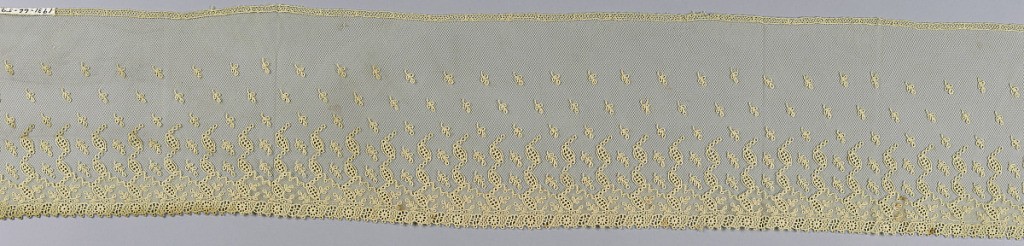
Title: Edging
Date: ca. 1890
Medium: cotton Technique: machine made
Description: White imitation Alençon with a design of small sprays and openwork, motifs with ornamental border at one edge.